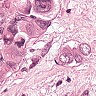
Metastatic tissue present: yes